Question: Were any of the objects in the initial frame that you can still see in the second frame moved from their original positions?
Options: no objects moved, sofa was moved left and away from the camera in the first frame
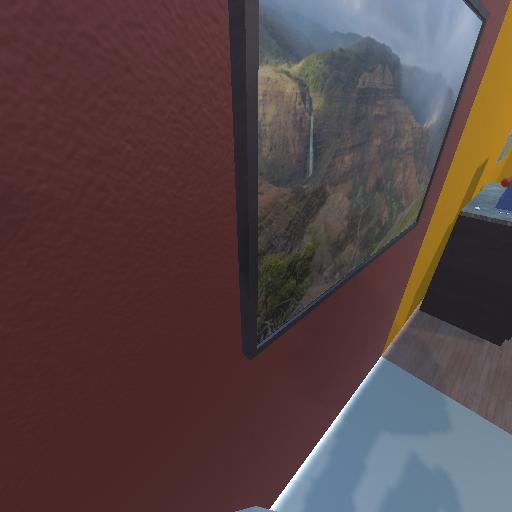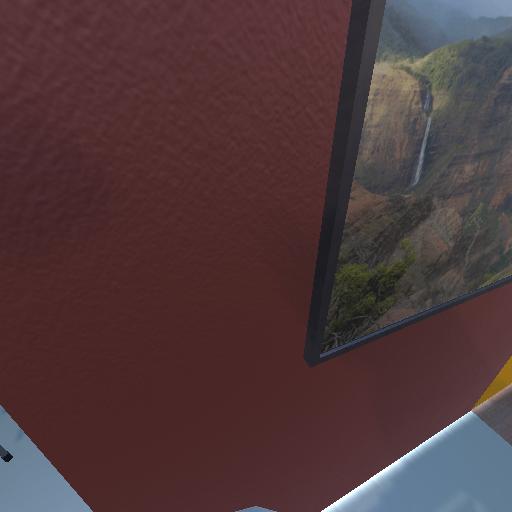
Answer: no objects moved